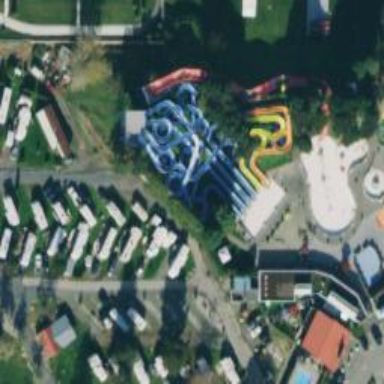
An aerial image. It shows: Water slide attraction.